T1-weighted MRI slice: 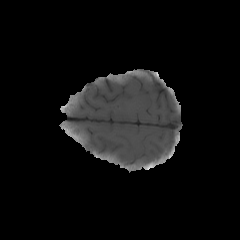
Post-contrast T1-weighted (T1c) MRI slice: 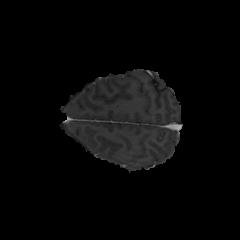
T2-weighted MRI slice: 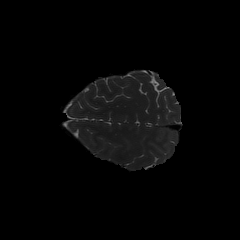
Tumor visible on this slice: no